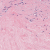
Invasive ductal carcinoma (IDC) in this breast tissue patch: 1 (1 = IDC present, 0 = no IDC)